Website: home-depot
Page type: customer-info-address
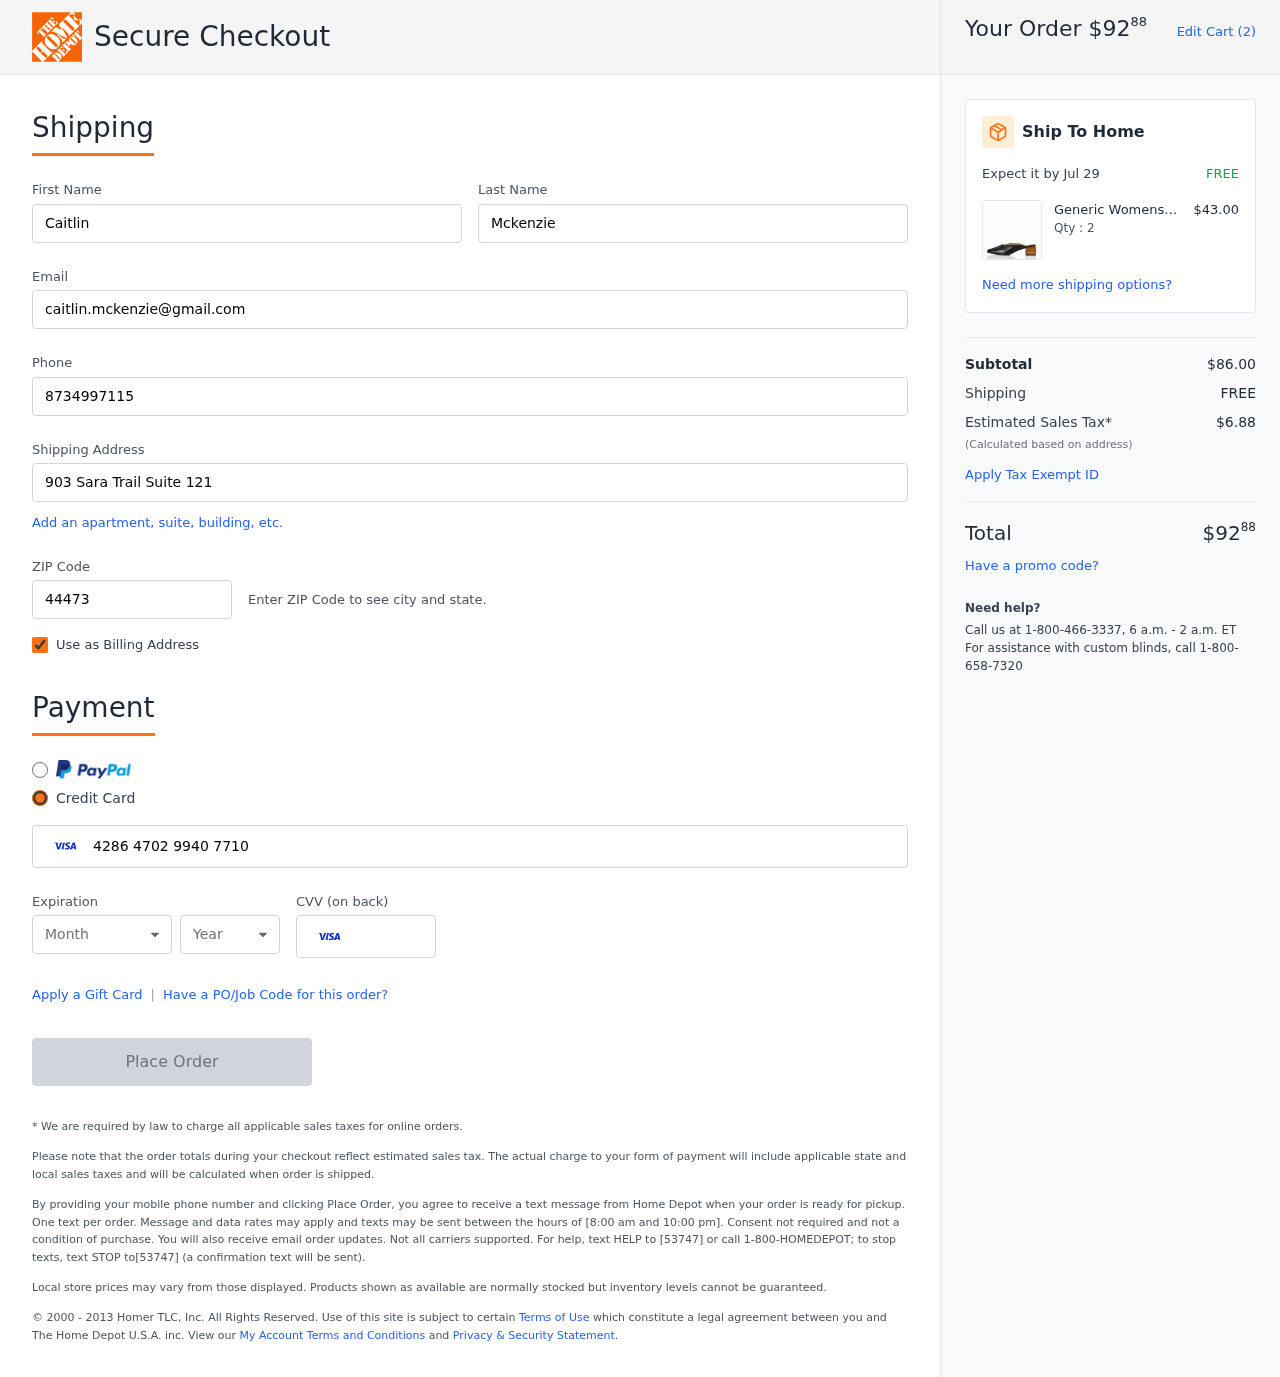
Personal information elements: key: PII_CARD_CVV
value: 165
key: PII_CARD_EXPIRY_MONTH
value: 07
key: PII_CARD_EXPIRY_YEAR
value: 28
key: PII_CARD_NUMBER
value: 4286 4702 9940 7710
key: PII_EMAIL
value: caitlin.mckenzie@gmail.com
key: PII_FIRSTNAME
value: Caitlin
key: PII_LASTNAME
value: Mckenzie
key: PII_PHONE
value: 8734997115
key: PII_POSTCODE
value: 44473
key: PII_STREET
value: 903 Sara Trail Suite 121
Product elements: key: PRODUCT1_BRAND
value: Generic
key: PRODUCT1_NAME
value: Womens^Women's Mule Closed Toe Heels, Black, 8
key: PRODUCT1_NAME
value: Womens^Women's Mule ...
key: PRODUCT1_PRICE
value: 43
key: PRODUCT1_QUANTITY
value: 2
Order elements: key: ORDER_TOTAL
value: $9288
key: ORDER_NUM_ITEMS
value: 2
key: ORDER_DELIVERY_DATE
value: Jul 29
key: ORDER_SUBTOTAL
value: $86.00
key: ORDER_SHIPPING_COST
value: FREE
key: ORDER_TAX
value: $6.88